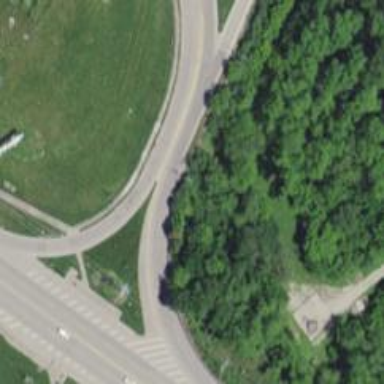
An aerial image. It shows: Trunk link highway.